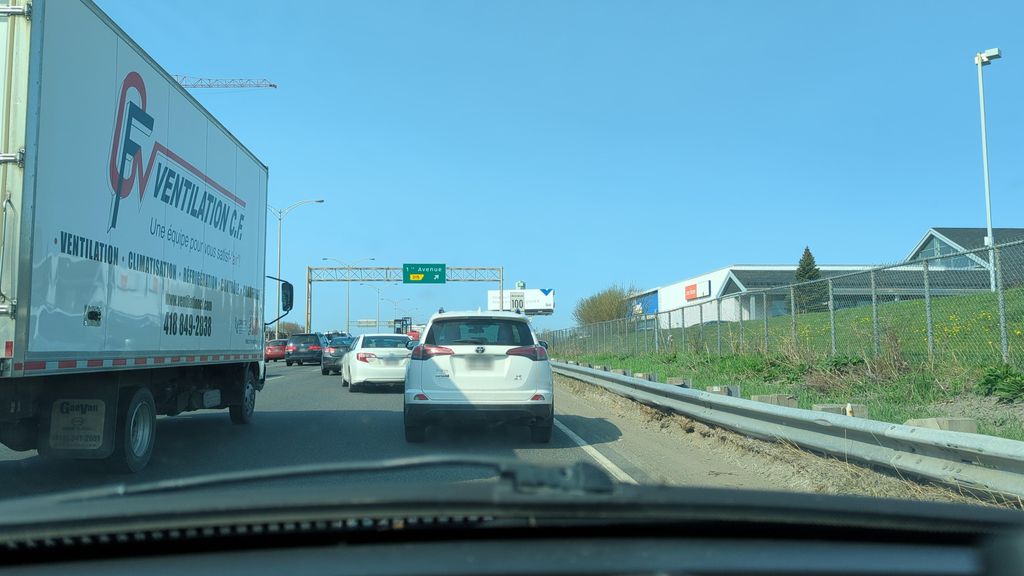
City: quebec_city